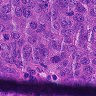
Metastatic tissue present: yes